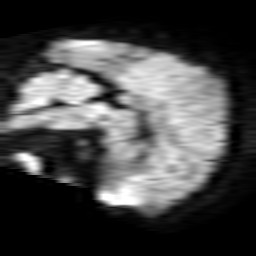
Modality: TRACE
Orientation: sagittal
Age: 60
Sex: male
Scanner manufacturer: philips
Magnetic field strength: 1.5 T
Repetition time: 4.682 s
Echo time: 0.07833 s